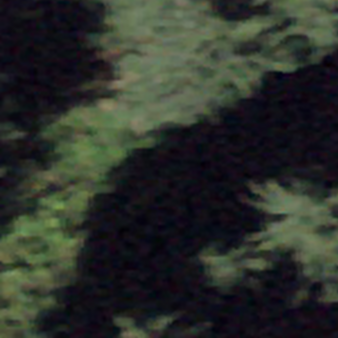
Label: other